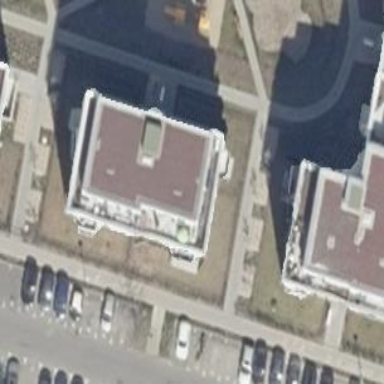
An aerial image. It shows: Flat-roofed apartment building.